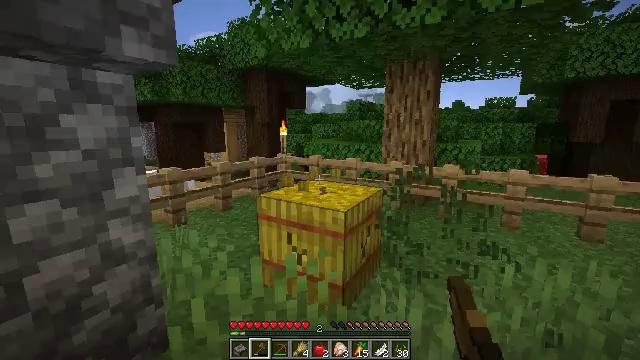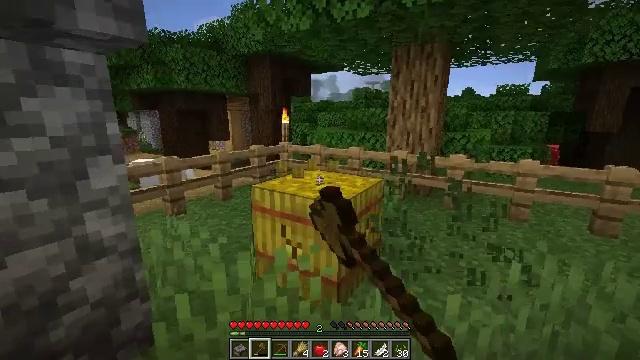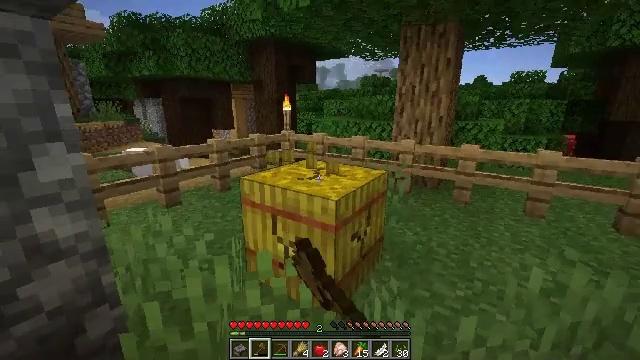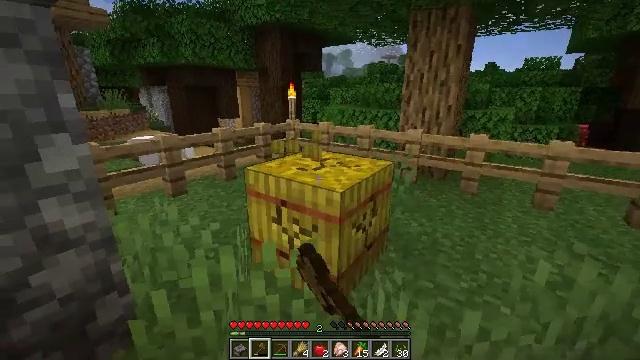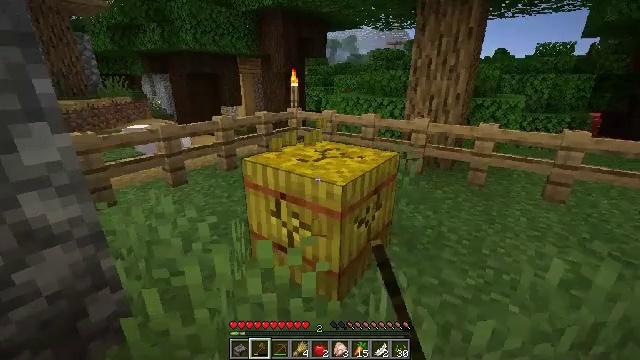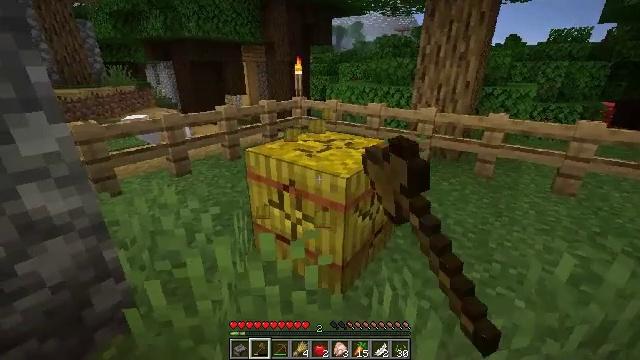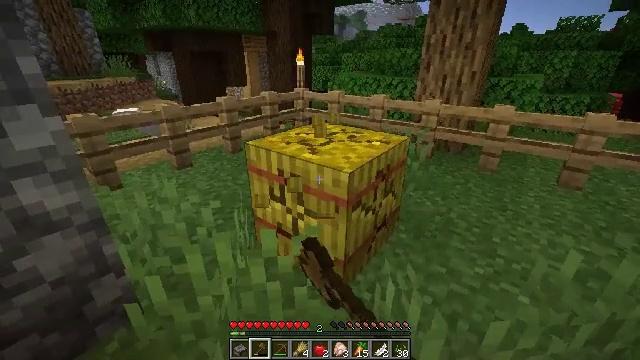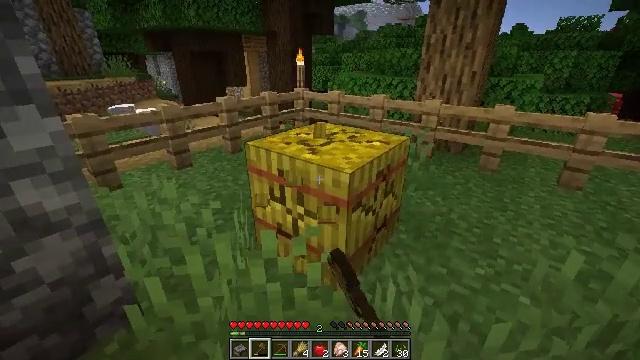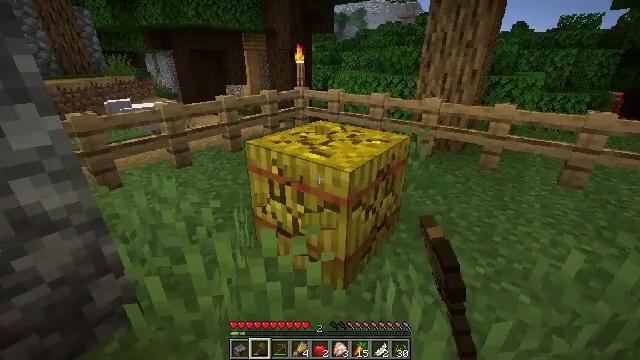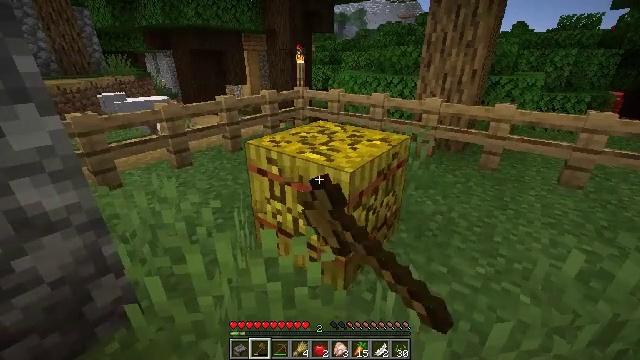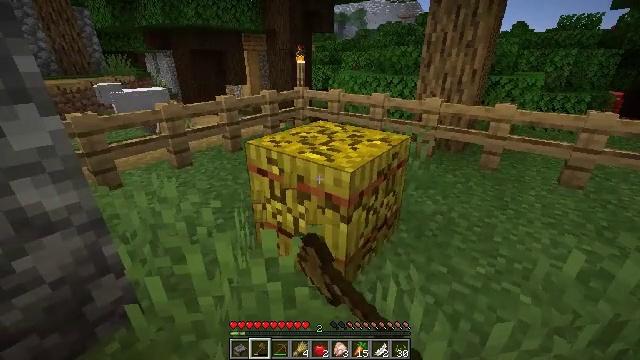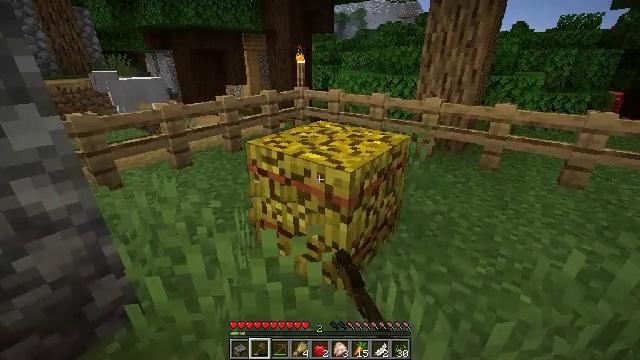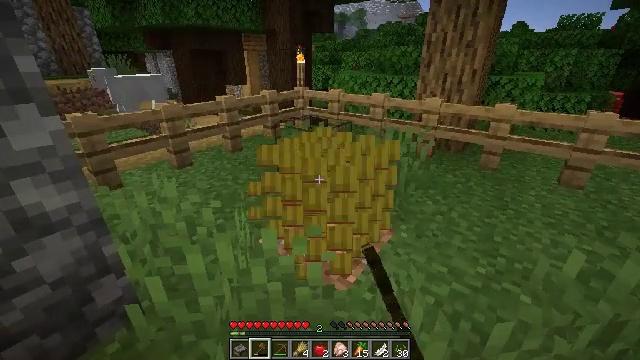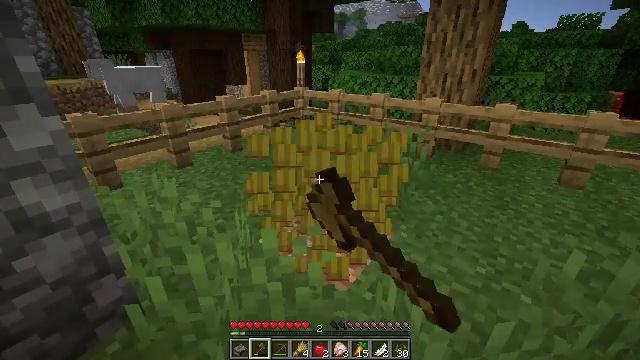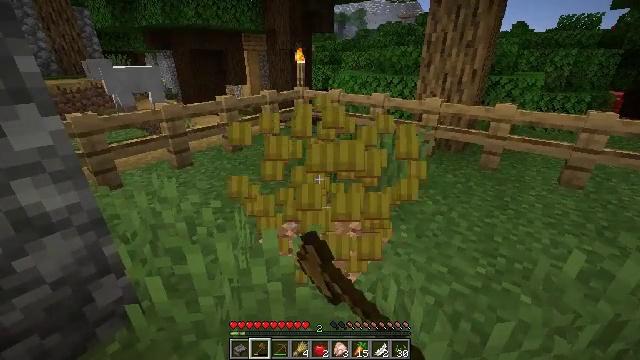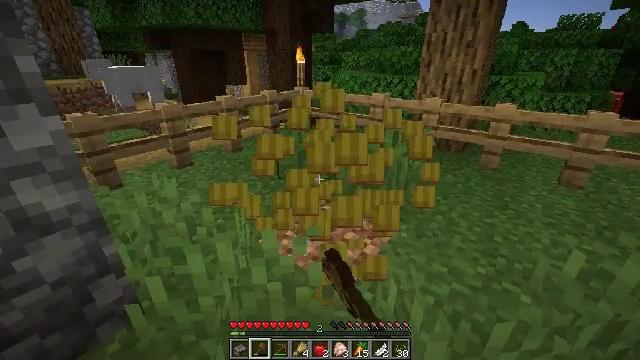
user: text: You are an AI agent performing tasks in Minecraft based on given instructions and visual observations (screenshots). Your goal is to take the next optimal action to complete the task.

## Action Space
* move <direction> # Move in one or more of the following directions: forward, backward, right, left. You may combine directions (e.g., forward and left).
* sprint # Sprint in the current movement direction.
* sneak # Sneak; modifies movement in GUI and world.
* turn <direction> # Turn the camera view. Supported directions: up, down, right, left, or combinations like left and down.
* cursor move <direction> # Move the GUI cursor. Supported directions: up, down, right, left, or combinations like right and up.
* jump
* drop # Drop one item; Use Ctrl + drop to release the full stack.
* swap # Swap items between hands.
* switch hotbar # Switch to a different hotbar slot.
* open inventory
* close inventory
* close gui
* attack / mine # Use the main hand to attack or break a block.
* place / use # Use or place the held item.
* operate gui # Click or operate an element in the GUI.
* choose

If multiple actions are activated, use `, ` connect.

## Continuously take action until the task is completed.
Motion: motion action
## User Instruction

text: Break the hay block to collect it.
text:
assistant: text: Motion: move forward, turn left and down, attack / mine
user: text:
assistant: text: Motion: move forward, turn left and down, attack / mine
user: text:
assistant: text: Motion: turn left and down, attack / mine
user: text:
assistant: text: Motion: turn down, attack / mine
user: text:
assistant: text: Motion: turn left and down, attack / mine
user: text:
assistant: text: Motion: turn down, attack / mine
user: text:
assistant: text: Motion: attack / mine
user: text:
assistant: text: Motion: attack / mine
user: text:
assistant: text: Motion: attack / mine
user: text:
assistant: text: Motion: attack / mine
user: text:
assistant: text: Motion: attack / mine
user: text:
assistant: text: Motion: attack / mine
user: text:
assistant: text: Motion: attack / mine
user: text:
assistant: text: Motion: attack / mine
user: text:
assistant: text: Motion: attack / mine
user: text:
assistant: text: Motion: attack / mine
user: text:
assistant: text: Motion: attack / mine
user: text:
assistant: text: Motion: attack / mine